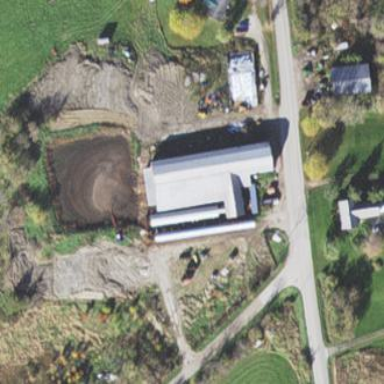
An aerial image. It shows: Cowshed building.